Question: I have a situation where I have to upload multiple files within categories. This can be explained by the following picture.
As you can see I need to upload multiple files, but also need to categorize them. Each category has different files and even though below picture shows the same name of the files, they are not shared. How can I do it in Drupal 7. Any idea?
Thanks
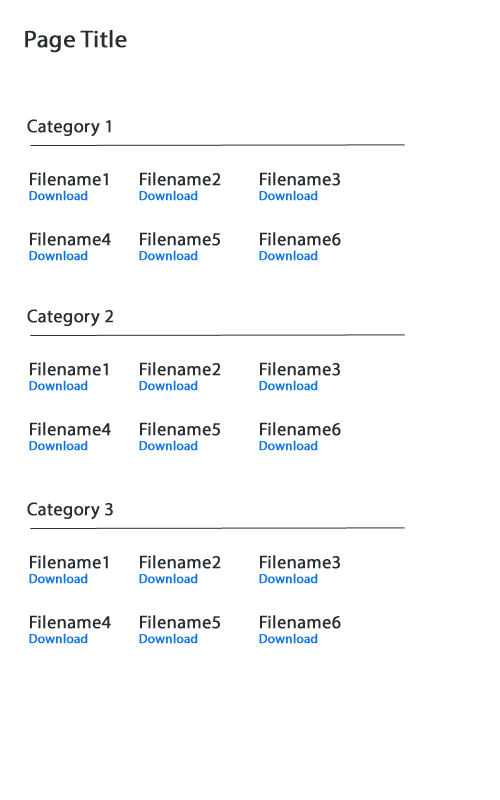
Answer: The <URL>.